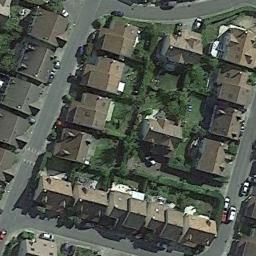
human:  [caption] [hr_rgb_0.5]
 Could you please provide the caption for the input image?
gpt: A dense residential area has lots of trees and houses of the same style .

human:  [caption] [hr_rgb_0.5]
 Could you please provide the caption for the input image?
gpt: The houses stand in two rows .

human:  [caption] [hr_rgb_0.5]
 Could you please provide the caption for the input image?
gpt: The dense residential is next to the road with some cars .

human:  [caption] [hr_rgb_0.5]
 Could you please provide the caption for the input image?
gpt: There are many roads and neatly arranged houses and trees in dense residential areas  There are large lawns and many vehicles .

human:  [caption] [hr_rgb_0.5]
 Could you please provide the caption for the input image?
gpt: There are many brown buildings arranged neatly on dense residential area .